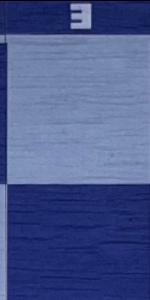
Label: Empty